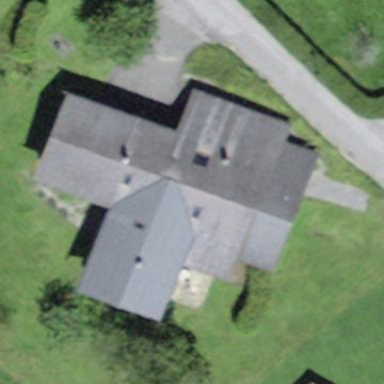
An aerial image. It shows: Detached building.